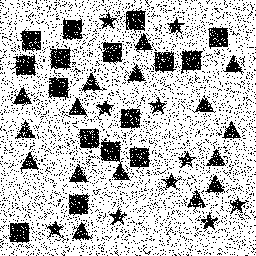
Squares: 16
Triangles: 16
Stars: 10
Total shapes: 42